Question: I'm Implementing a 'Drawable' as text at the start of my 'EditText' using 'setCompoundDrawables' but I'm getting incorrect results. What I need is for my text to start after the 'Drawable' when typing but in stead I'm getting this

I have a 'EditText' In a layout defined like this
'''
<?xml version="1.0" encoding="utf-8"?>
<LinearLayout xmlns:android="http://schemas.android.com/apk/res/android"
android:id="@+id/control"
android:layout_width="fill_parent"
android:layout_height="wrap_content"
android:orientation="horizontal"
android:paddingLeft="4dp" >
<EditText
android:id="@+id/field"
style="@style/TextField"
android:inputType="number" />
</LinearLayout>
'''
I have to add a piece of text as a 'Drawable' in the beginning of the 'EditText'. So I convert Text to a 'Drawable' using this 'class'
'''
public class TextDrawable extends Drawable {
private final String text;
private final Paint paint;
public TextDrawable(String text) {
this.text = text;
this.paint = new Paint();
paint.setColor(Color.parseColor("#009999"));
paint.setTextSize(30);
paint.setAntiAlias(true);
paint.setTextAlign(Paint.Align.LEFT);
}
@Override
public void draw(Canvas canvas) {
canvas.drawText(text, 0, 6, paint);
}
@Override
public void setAlpha(int alpha) {
paint.setAlpha(alpha);
}
@Override
public void setColorFilter(ColorFilter cf) {
paint.setColorFilter(cf);
}
@Override
public int getOpacity() {
return PixelFormat.TRANSLUCENT;
}
}
'''
And I implement it here
'''
final EditText field = (EditText) widget.findViewById(R.id.field);
field.setCompoundDrawables(new TextDrawable(this.label), null, null, null);
field.setText(this.value);
'''
Am I doing something wrong?
I tried using this method 'field.setCompoundDrawablesWithIntrinsicBounds(R.drawable.my_drawable, 0, 0, 0);' and it works but obviously I can't use it because the drawable isn't defined as a resource.
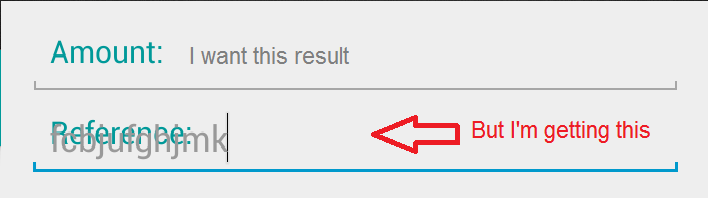
Answer: so setBounds in your Drawable's ctor, or override getIntrinsicWidth(), you will need to check which one works